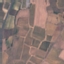
Land use / land cover: PermanentCrop